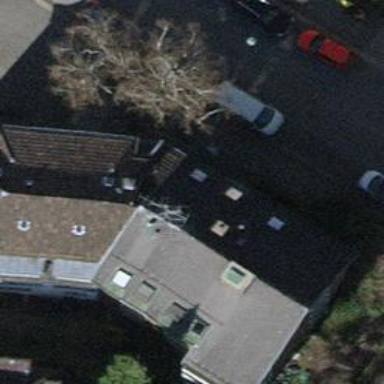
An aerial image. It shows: Parking lane area.